Question: I'm building a Asp.net MVC3 aplication (with Razor) and I have a Data Base that have information about users and roles.
This is simplified scheme of my DB.
User(, Login, Password);
Role(, Name);
UserInRole(, ); //Many to Many
Looks like this:

I read about use AuthorizeAttribute, to control pages for loged users, and with specific roles and I research about use My DB to control users and roles. So my questions is:
1. Is possible use my DB to manage users and roles and use [Authorize] in my actions? [If yes how i do that?]
2. Is possible use session in the place of cookie to manage login and use the Authorization native Asp.net MVC3? [if yes, how i do that? if no how use session otherwise?]
If possible please post code examples.
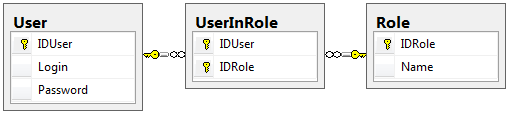
Answer: Thanks Pedro. Based in your post I build this to use SESSION:
'''
public class CustomAutorizeAttribute : AuthorizeAttribute
{
public List<string> Roles { get; set; }
public CustomAutorizeAttribute()
{
}
public CustomAutorizeAttribute(params string[] Roles)
{
this.Roles = new List<string>();
this.Roles.AddRange(Roles);
}
protected override bool AuthorizeCore(HttpContextBase httpContext)
{
User user = (User)httpContext.Session["user"];
if (user != null)
{
if (Roles != null)
{
foreach (var role in user.Roles)
{
if (Roles.Exists(e => e == role)) return true;
}
return false; // User don't have any hole
}
else
{
return true; // The Attribute is used without roles.
}
}
else return false; // Not logged.
}
}
'''
Post here to hope others.